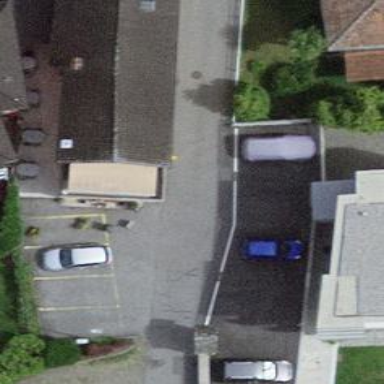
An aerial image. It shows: Restaurant.